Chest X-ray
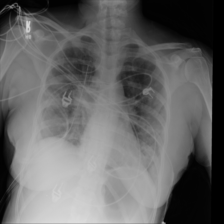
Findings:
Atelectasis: negative
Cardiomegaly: negative
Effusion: negative
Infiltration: negative
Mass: negative
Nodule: positive
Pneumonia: negative
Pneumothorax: negative
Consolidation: negative
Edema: negative
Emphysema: negative
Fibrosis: negative
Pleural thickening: negative
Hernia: negative